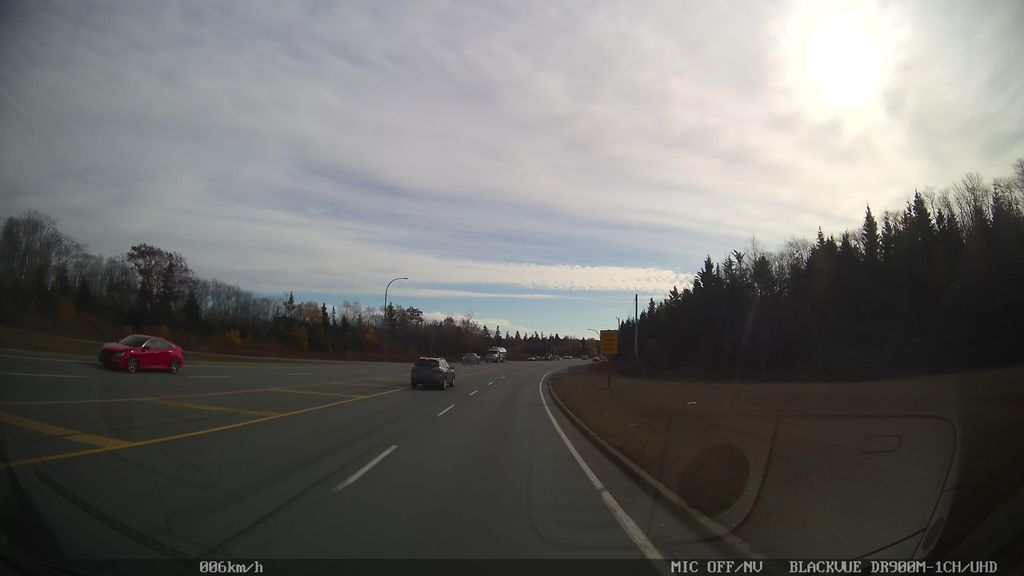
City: halifax